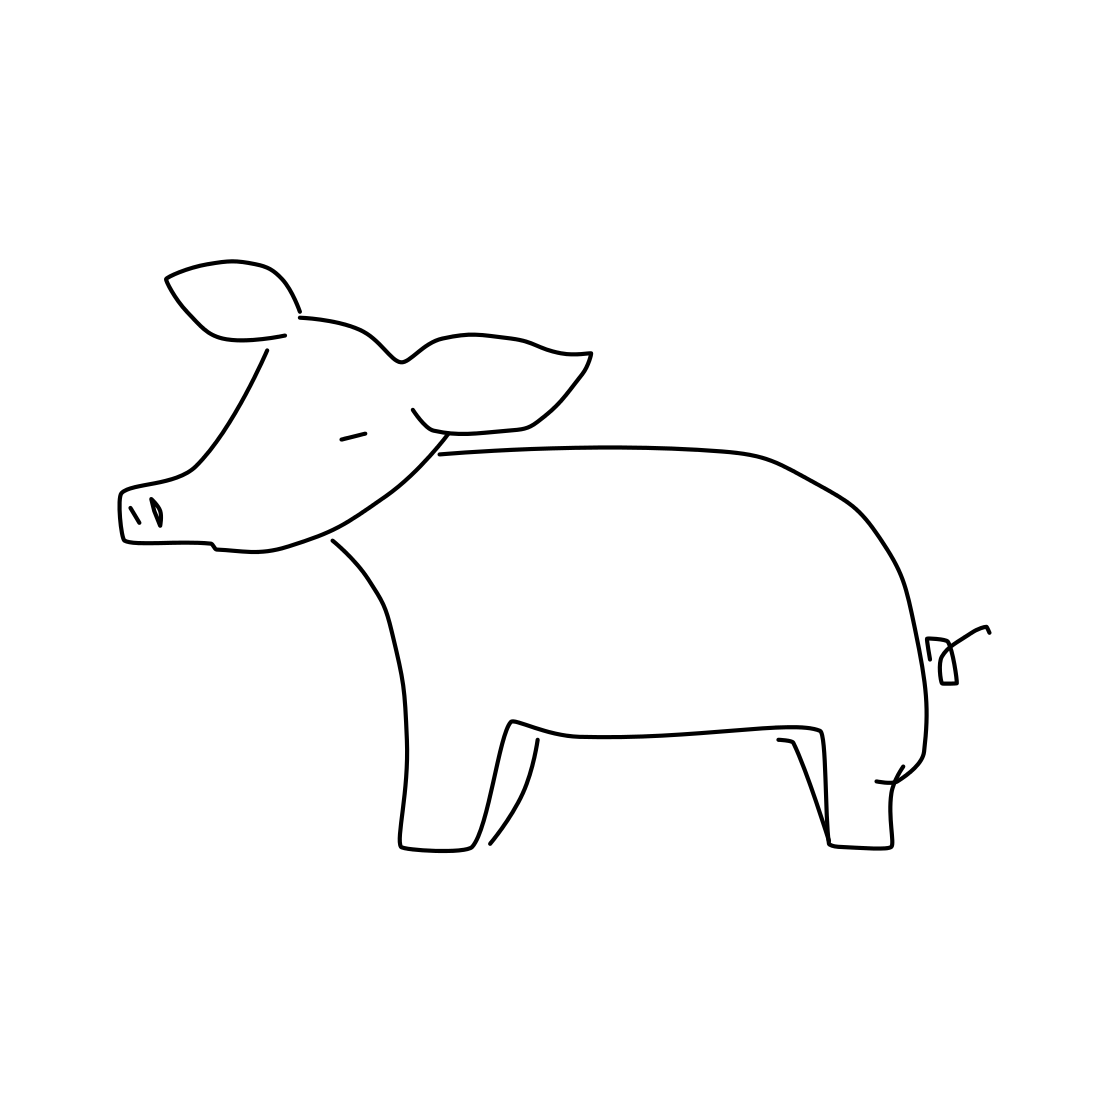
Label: pig